Interaction volume radius: 5 \u00c5
Interaction volume height: 20 \u00c5
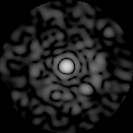
Disorder parameter: 0.8219